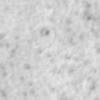
Label: no_change